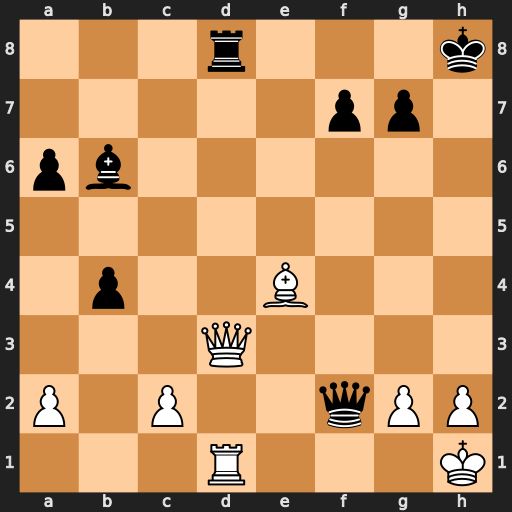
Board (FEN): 3r3k/5pp1/pb6/8/1p2B3/3Q4/P1P2qPP/3R3K
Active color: w
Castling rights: -
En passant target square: -
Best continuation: Qxd8+ Bxd8 Rxd8#